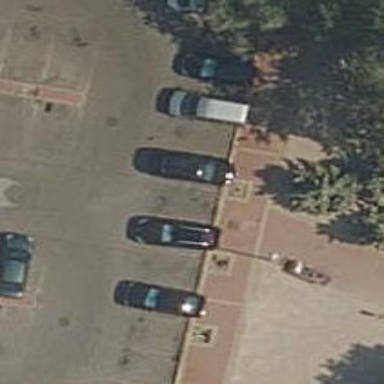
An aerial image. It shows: Footway surfaced with paving stones.